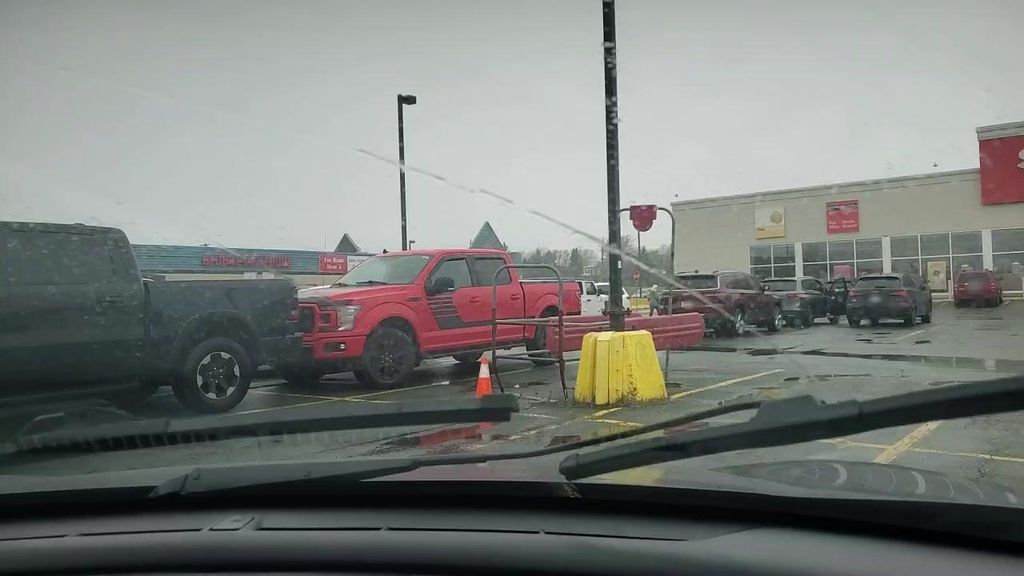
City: st_johns